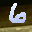
Label: 6